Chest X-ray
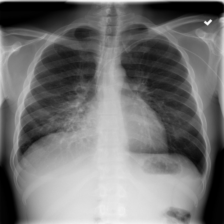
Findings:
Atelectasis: negative
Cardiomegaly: negative
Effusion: positive
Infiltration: positive
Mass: negative
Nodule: negative
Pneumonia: negative
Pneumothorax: negative
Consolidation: negative
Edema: negative
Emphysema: negative
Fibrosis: negative
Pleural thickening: negative
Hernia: negative